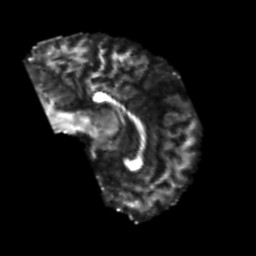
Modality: FA
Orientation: sagittal
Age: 50
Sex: male
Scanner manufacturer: siemens
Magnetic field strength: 3 T
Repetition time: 4.987 s
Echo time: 0.0792 s